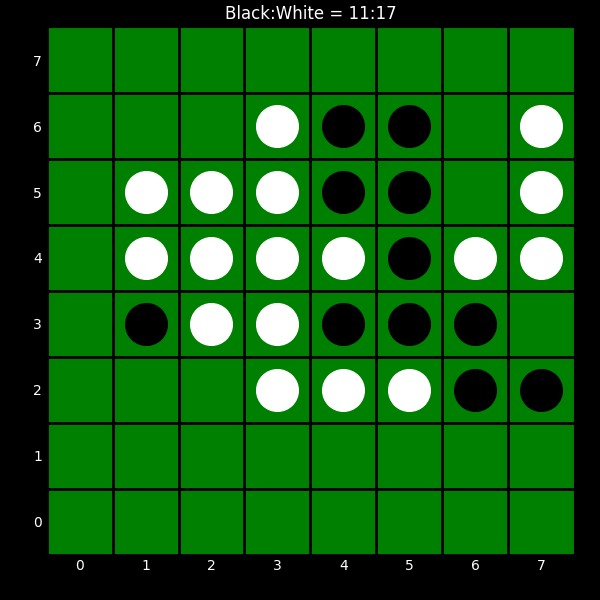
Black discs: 11
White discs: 17